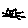
Label: cat